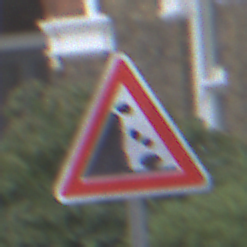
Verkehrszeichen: SteinschlagLinks
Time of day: MorningAfternoon
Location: Outdoor (Urban)
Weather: Overcast
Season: NotSpecified
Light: Natural